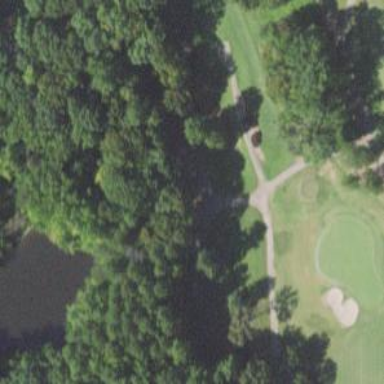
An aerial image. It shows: Path for both road and golf.